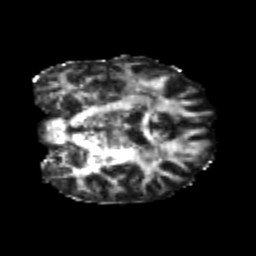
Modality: FA
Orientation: coronal
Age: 26
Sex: male
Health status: healthy
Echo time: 0.074 s